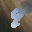
Label: 9